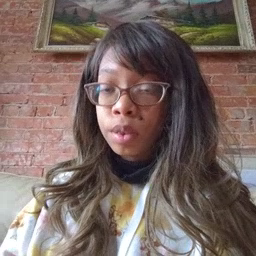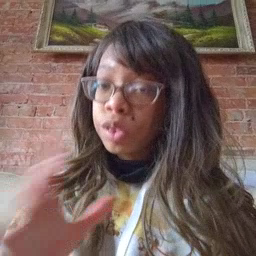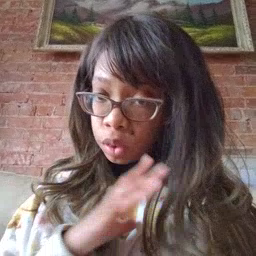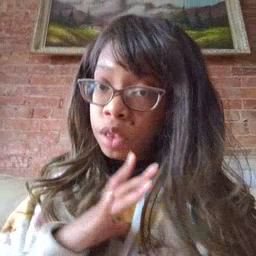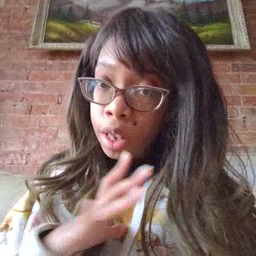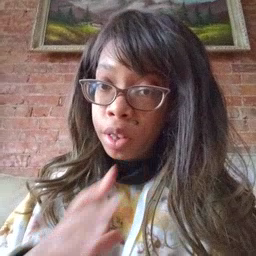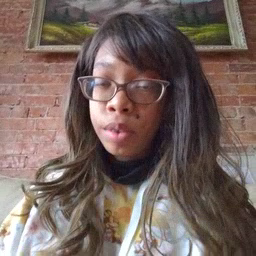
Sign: fine